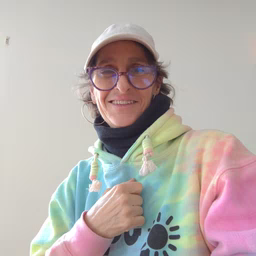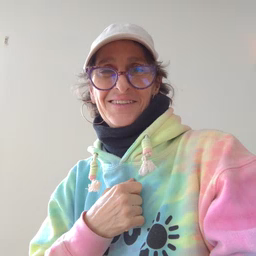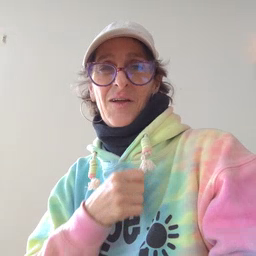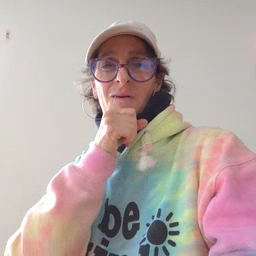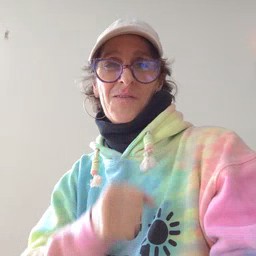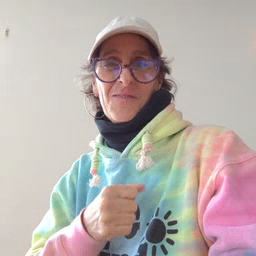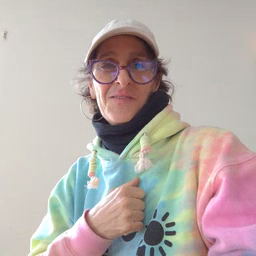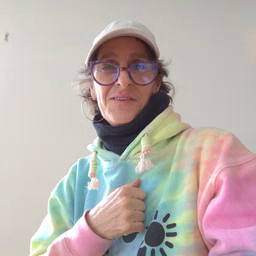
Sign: old